Question: I want to create a customize button that have the shape of a round image I have created with CS6.

To customize a button first it is needed to define a drawable element.
If I want to use 2 diferent images depending on the state of the button, I can define an .xml () like follow:
'''
<?xml version="1.0" encoding="utf-8"?>
<selector xmlns:android="http://schemas.android.com/apk/res/android">
<item android:state_enabled="true" android:drawable="@drawable/btn1" />
<item android:drawable="@drawable/btn2" />
</selector>
'''
Where btn1 and btn2 will be 2 .png images placed in the drawable folder.
If I want to make a button with an oval shape, the xml file I should write would be something like this:
'''
<?xml version="1.0" encoding="utf-8"?>
<shape xmlns:android="http://schemas.android.com/apk/res/android"
android:shape="oval" >
<gradient
android:startColor="#6586F0"
android:centerColor="#D6D6D6"
android:endColor="#4B6CD6"
android:angle="90"/>
</shape>
'''
Finally, if I would like to add this customized button to my applications I just would need to add in the layout:
'''
<Button
android:id="@+id/BtnPrueba"
android:layout_width="wrap_content"
android:layout_height="wrap_content"
android:background="@drawable/customize_button"
/>
'''
By default a button will be squared, so if I want to add a image in the background that is oval, there will be a white gap around it. Do anyone knows how could I combine both .xml files in one?
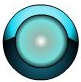
Answer: The problem is that the background of your image is white so what you need to do is
You could use photoShop and
Use the lasso to cut of the background so it will be transparent